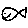
Label: fish